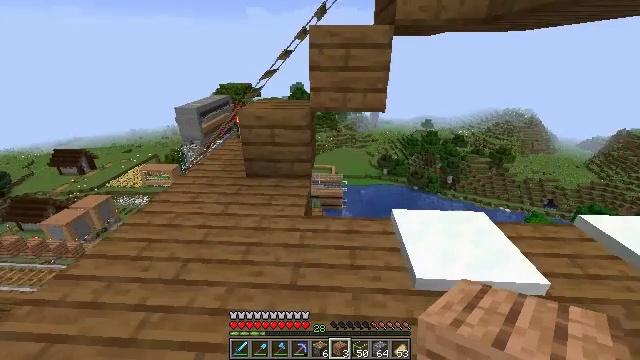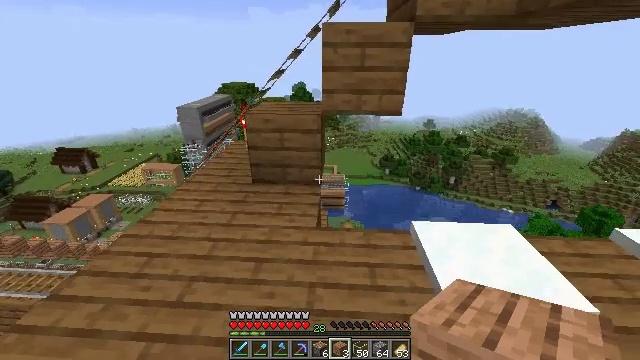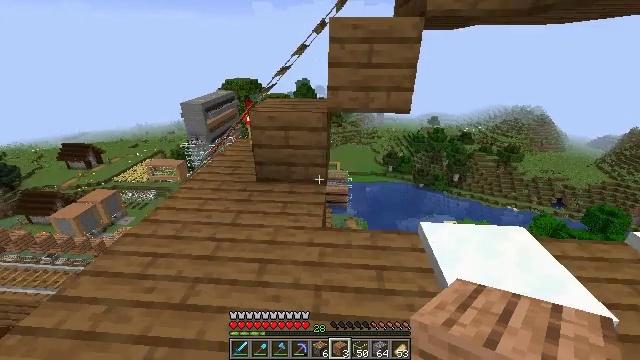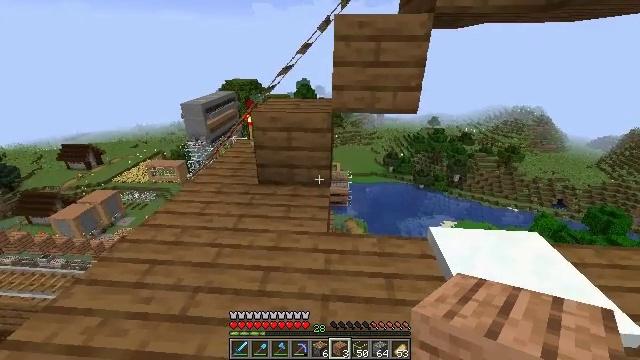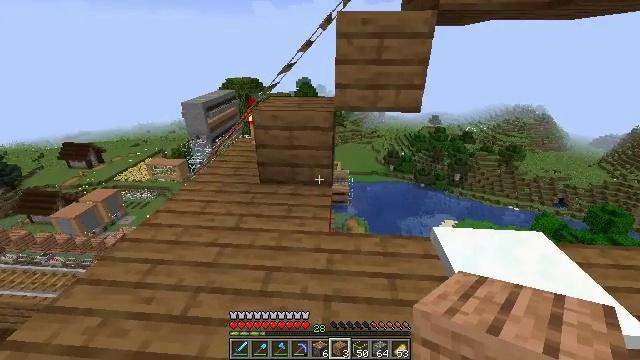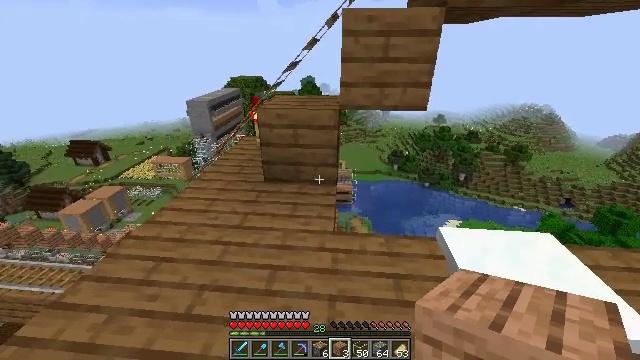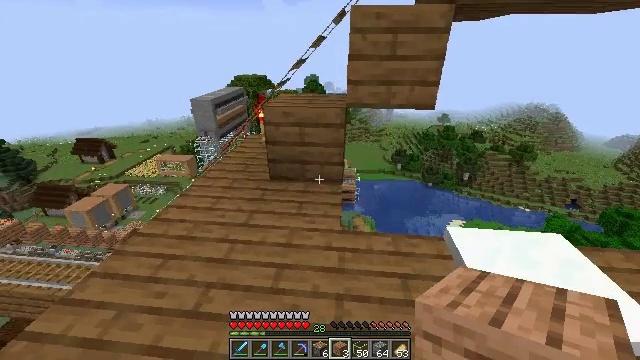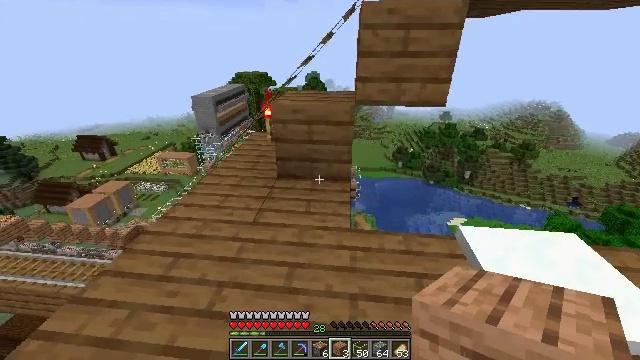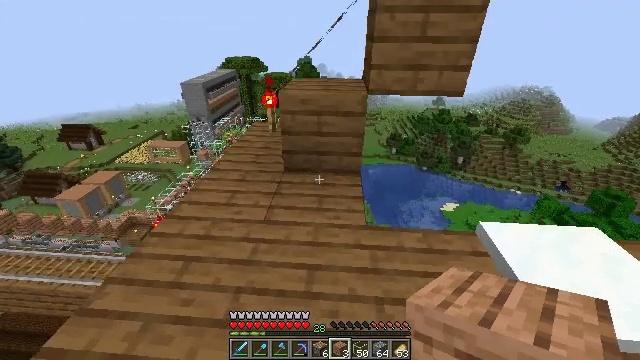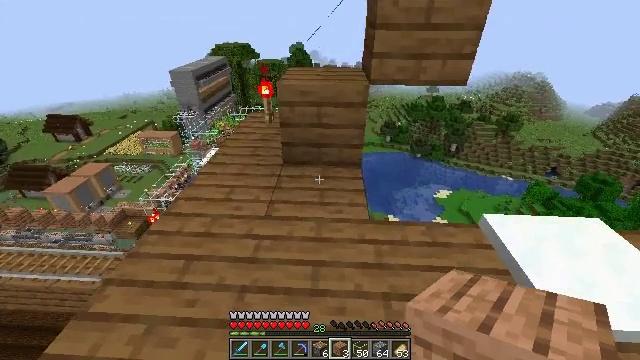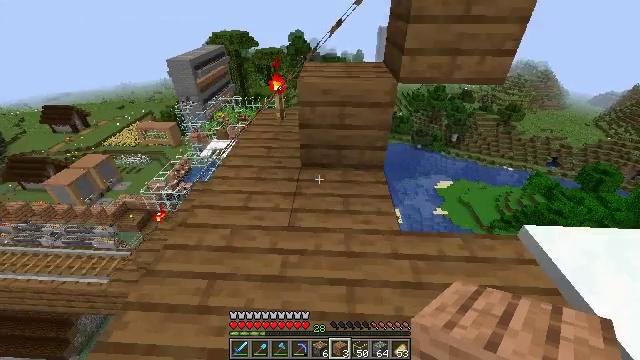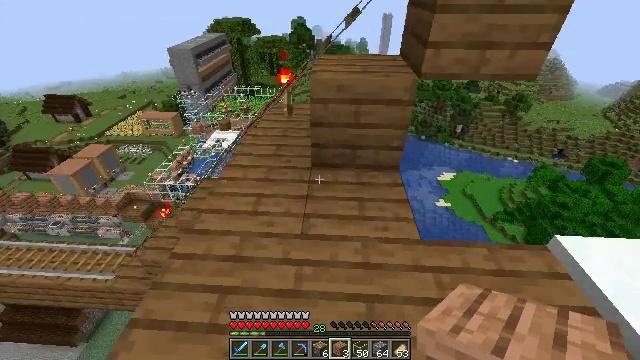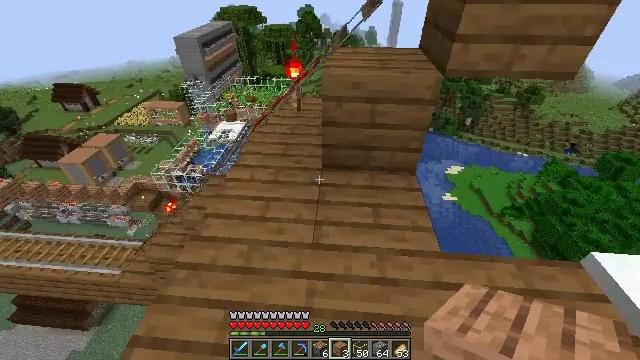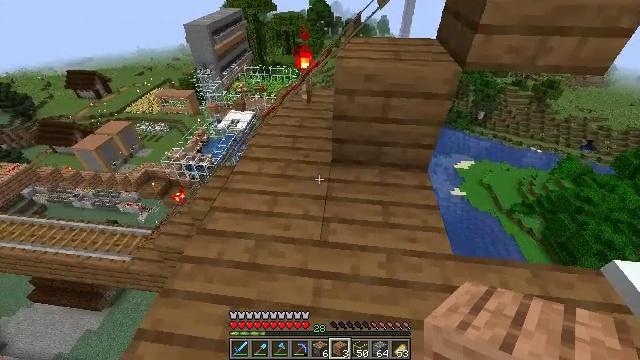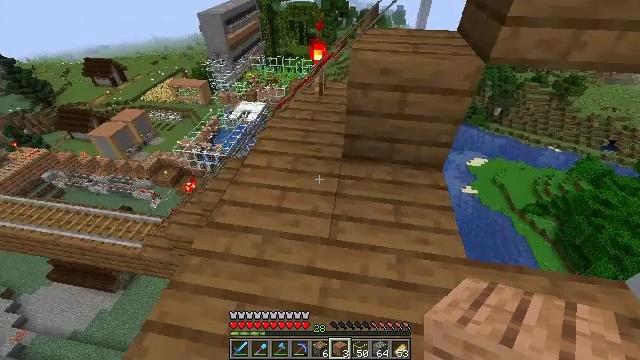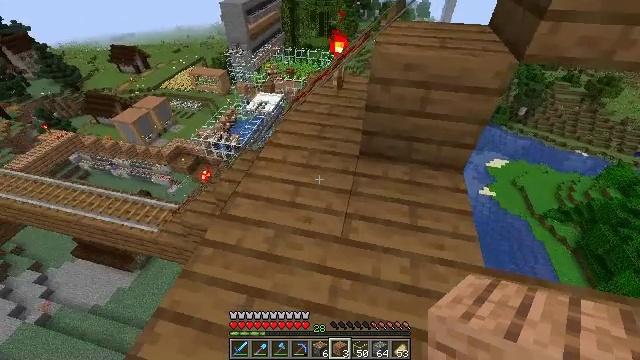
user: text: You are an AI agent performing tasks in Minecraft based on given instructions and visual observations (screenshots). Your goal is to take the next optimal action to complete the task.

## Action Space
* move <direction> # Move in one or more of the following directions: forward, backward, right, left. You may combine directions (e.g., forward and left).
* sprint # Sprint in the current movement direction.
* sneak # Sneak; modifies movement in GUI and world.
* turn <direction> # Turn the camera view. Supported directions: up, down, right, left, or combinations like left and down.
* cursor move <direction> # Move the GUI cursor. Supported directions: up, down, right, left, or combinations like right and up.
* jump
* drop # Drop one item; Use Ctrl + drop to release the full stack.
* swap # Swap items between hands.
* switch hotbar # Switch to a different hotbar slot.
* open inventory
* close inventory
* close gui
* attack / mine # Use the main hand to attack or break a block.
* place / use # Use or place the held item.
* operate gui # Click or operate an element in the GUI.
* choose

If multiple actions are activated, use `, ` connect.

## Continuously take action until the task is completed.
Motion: motion action
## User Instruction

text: Form an observer with the crafting table.
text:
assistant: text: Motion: move forward
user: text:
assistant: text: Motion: no_op
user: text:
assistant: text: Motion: no_op
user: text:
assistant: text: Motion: no_op
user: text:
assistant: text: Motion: no_op
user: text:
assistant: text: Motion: move left
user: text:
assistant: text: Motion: move forward and move left
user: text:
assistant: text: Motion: move forward and move left, turn right and down
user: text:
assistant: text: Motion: move forward and move left, turn right and down
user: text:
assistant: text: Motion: move forward and move left, turn down
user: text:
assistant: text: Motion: move forward, turn down
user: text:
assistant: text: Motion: move forward, turn left and down
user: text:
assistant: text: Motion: turn left and down
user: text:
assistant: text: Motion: turn left and down
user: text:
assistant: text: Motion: move forward, turn left and down
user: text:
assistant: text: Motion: move forward, turn left
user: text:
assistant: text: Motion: move forward, turn left and down
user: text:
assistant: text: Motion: move forward, turn left and down
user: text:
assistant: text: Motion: move forward, turn left and down
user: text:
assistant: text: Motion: move forward, turn left
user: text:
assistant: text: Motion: move forward and move right, turn left
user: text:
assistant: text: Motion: move forward and move right, turn left
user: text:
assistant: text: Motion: move right, turn left
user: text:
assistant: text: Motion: no_op
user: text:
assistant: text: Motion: no_op
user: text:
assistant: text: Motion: no_op
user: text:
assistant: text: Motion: no_op
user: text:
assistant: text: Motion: no_op
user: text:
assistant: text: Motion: no_op
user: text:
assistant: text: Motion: no_op